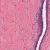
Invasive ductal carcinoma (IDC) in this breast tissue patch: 0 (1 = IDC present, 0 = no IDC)